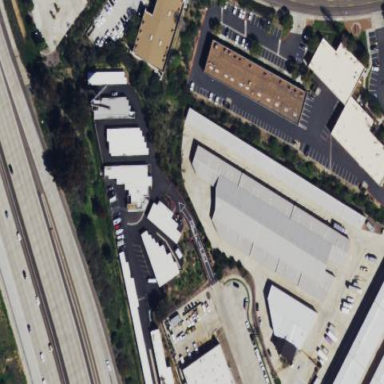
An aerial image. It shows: Industrial building.